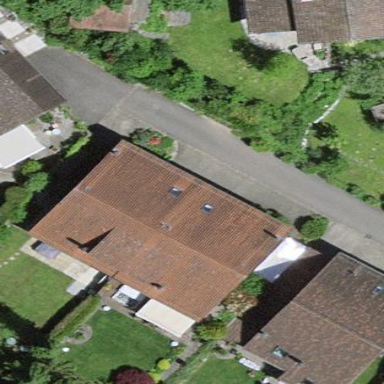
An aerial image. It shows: Semidetached house.